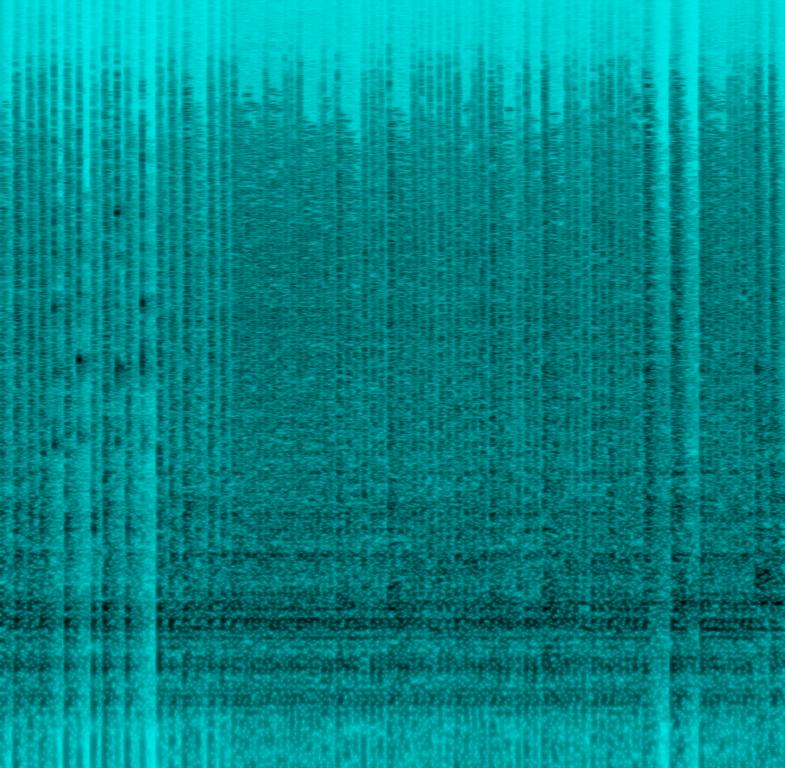
The low quality recording features a drum roll solo, followed by laughter. The recording is noisy and in mono.